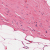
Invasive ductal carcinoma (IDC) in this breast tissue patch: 0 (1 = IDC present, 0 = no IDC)